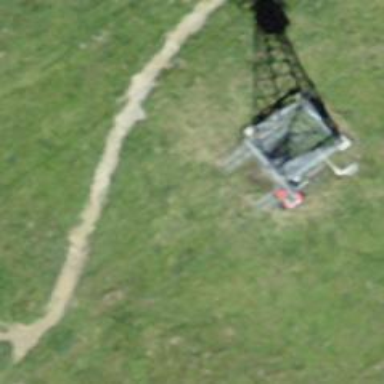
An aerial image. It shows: Pylon for aerialway.